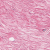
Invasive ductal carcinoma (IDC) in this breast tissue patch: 0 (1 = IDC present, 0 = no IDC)